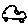
Label: car